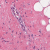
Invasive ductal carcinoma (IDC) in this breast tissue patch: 0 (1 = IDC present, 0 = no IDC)